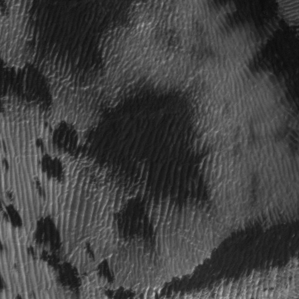
Label: frost